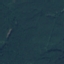
Label: Forest